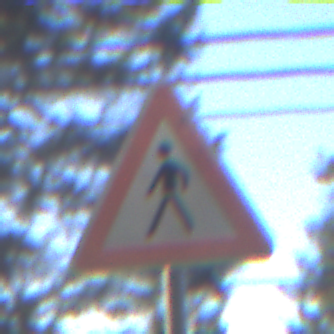
Verkehrszeichen: FussgaengerRechts
Umgebung: Outdoor, Nature
Tageszeit: MorningAfternoon
Wetter: Clear
Licht: Natural
Jahreszeit: Winter
Kontrast: HighContrast